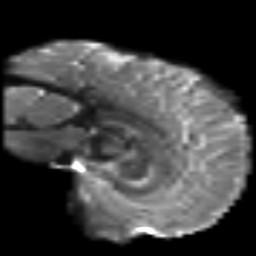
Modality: T2w
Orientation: sagittal
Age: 43
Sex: male
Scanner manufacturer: siemens
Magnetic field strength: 3 T
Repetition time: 6.1 s
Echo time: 0.101 s